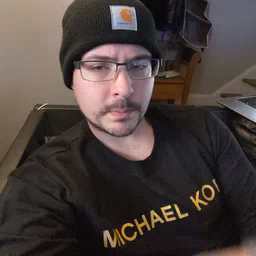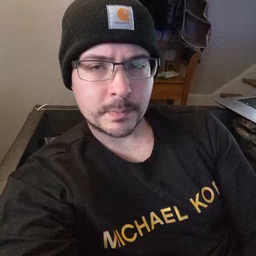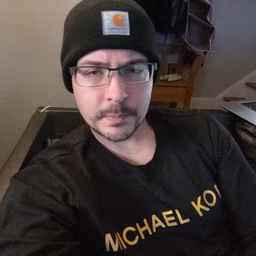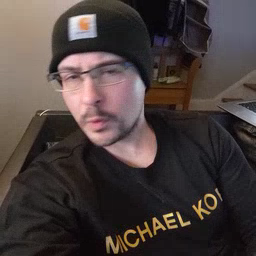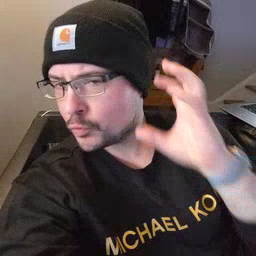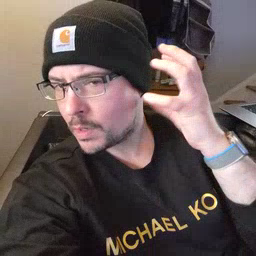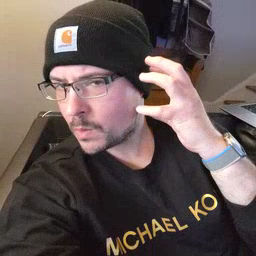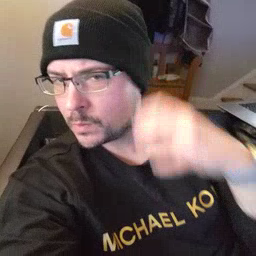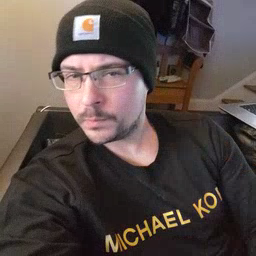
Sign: radio